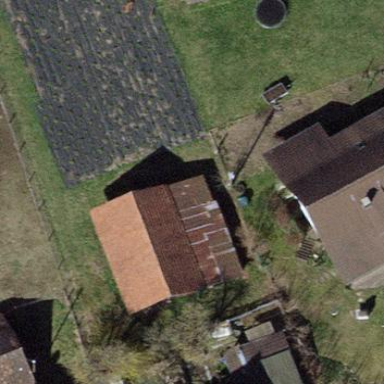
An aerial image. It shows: Shed building.